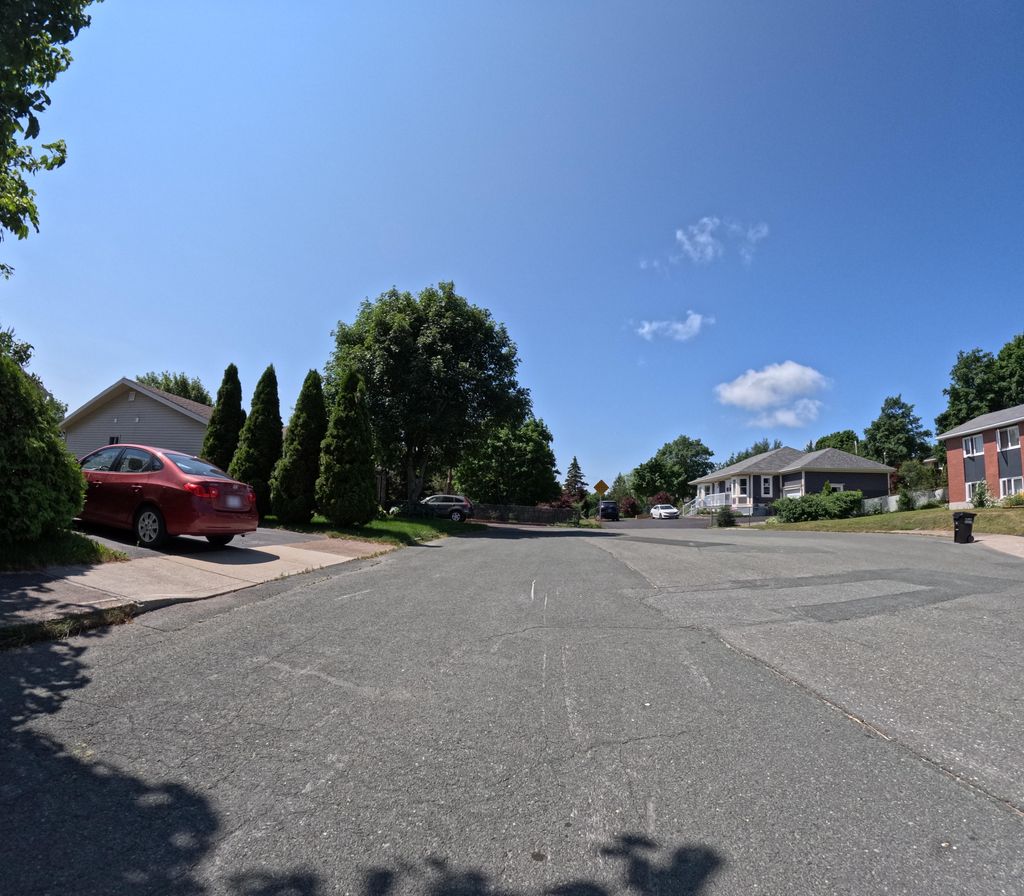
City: st_johns